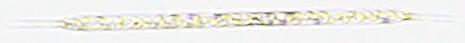
Label: Rhizosolenia